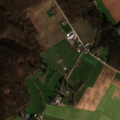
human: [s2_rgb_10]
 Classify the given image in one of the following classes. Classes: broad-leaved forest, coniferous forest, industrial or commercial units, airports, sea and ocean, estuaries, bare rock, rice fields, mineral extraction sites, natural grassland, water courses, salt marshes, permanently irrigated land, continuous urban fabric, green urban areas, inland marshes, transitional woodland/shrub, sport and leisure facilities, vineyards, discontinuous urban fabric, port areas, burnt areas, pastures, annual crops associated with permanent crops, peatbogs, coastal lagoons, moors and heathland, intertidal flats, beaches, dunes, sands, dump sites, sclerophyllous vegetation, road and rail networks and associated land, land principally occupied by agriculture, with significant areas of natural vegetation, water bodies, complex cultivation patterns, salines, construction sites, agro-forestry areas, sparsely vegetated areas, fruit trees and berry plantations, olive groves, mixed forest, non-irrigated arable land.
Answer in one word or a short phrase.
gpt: discontinuous urban fabric, non-irrigated arable land, pastures, complex cultivation patterns, land principally occupied by agriculture, with significant areas of natural vegetation, broad-leaved forest